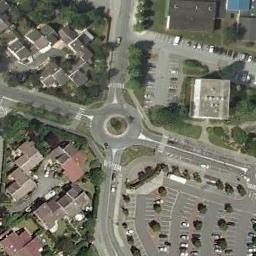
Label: roundabout